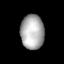
Tissue: prostate
Cell type: T cells
Senescence score: 0.9053
Nuclear area (px): 795
Mean DAPI intensity: 172.4